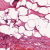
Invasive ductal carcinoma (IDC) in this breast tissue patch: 0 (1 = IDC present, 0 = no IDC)